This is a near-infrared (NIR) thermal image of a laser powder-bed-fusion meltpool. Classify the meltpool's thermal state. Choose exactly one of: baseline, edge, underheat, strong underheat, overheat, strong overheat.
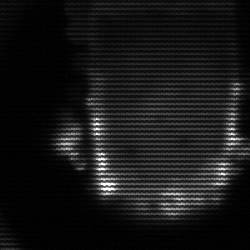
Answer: baseline